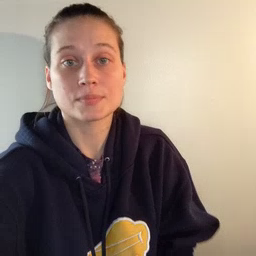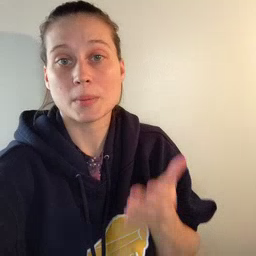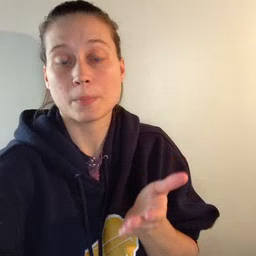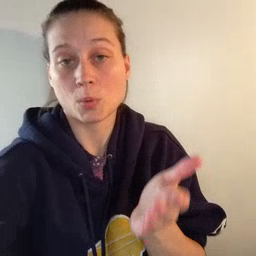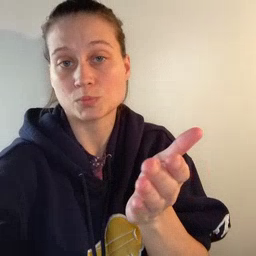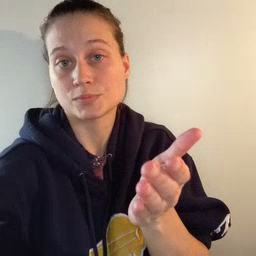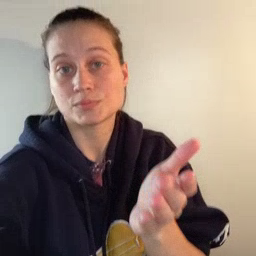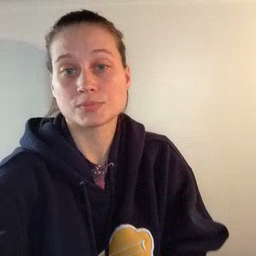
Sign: boat